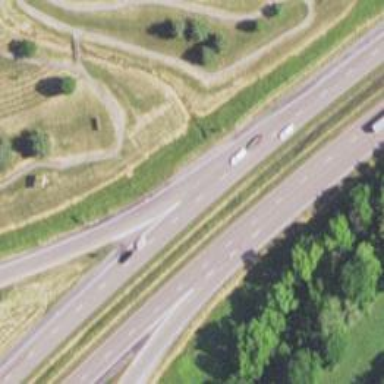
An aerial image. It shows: Motorway junction.